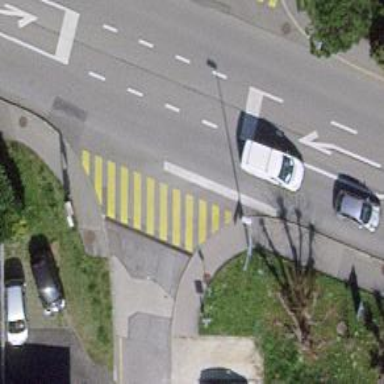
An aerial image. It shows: Marked road crossing.